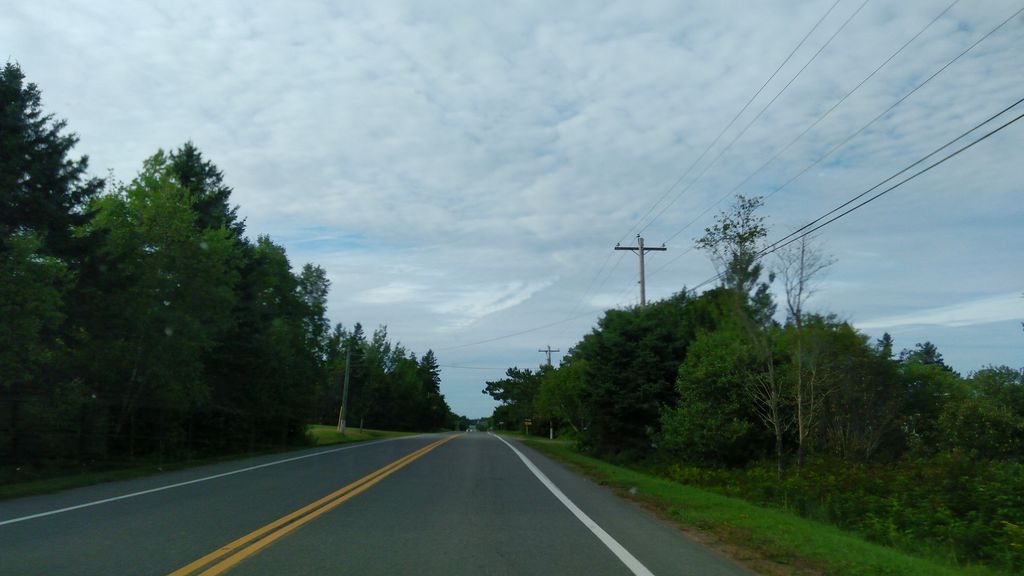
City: charlottetown